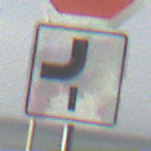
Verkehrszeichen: VerlaufVorfahrtsstrasse7
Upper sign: Stop
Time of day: MorningAfternoon
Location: Outdoor (Suburban)
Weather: PartlyCloudy
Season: NotSpecified
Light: Natural